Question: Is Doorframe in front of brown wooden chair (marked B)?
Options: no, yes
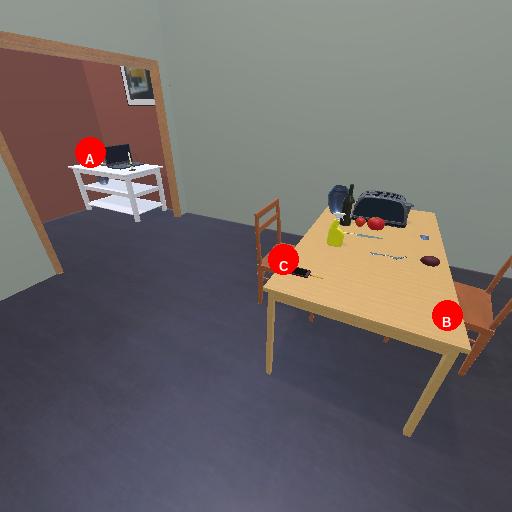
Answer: no